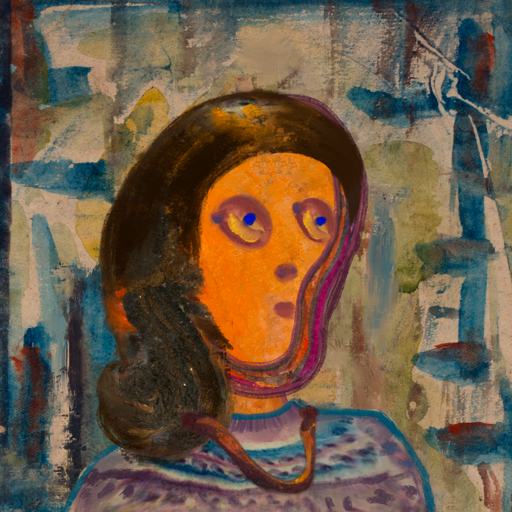
Background: Orphan, Head And Neck Side: Hypocrite_w_Hair, Face Side: Mother_And_Son_Son, Bust: HillGirl, Hair Side: Gypsy_Queen, Head Accessory: Blank, Second Necklace: Comrade, Necklace: Blank, Baby: Blank